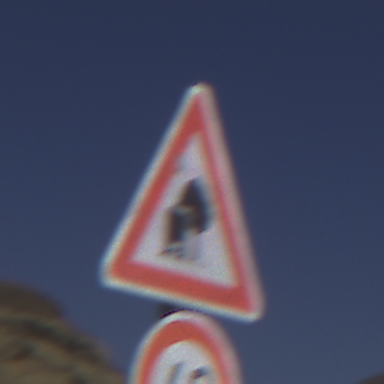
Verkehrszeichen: UnzureichendesLichtraumprofil
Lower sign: Geschwindigkeit60
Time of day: Midday
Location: Outdoor (Nature)
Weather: Clear
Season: NotSpecified
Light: Natural